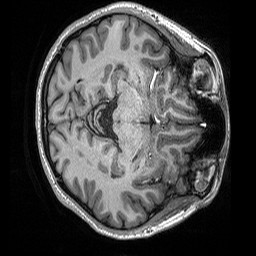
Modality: T1w
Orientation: axial
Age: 22
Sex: female